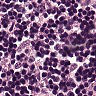
Metastatic tissue present: no